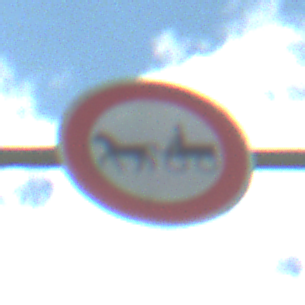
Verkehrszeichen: VerbotGespannfuhrwerke
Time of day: Midday
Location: Outdoor (Nature)
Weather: PartlyCloudy
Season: NotSpecified
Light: Natural